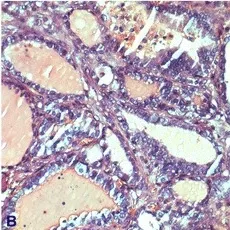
H&E staining of malignant struma ovarii tissues. B; Metastasis to omentum is shown (H&E, original magnifications x400).
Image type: pathology (h&e)